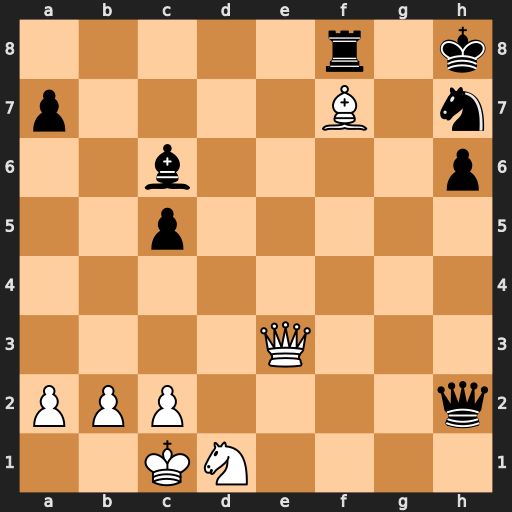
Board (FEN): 5r1k/p4B1n/2b4p/2p5/8/4Q3/PPP4q/2KN4
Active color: w
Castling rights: -
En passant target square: -
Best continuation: Qc3+ Nf6 Qxf6+